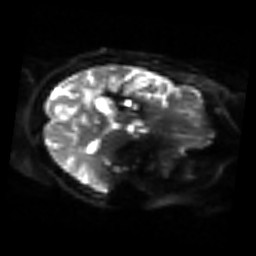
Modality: sbref
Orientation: axial
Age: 51
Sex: female
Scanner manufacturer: siemens
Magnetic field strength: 3 T
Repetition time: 3.2 s
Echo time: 0.081 s